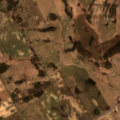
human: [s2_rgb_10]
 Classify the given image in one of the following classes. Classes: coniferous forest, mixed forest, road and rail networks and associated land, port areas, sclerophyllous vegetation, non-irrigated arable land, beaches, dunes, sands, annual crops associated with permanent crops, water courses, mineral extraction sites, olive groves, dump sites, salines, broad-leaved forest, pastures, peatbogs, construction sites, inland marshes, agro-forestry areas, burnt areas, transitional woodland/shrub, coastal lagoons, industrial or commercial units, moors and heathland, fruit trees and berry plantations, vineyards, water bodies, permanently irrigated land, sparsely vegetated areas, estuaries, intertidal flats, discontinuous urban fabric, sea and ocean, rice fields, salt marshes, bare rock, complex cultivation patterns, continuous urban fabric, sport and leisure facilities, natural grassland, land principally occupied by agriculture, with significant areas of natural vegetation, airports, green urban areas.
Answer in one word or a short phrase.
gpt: non-irrigated arable land, complex cultivation patterns, land principally occupied by agriculture, with significant areas of natural vegetation